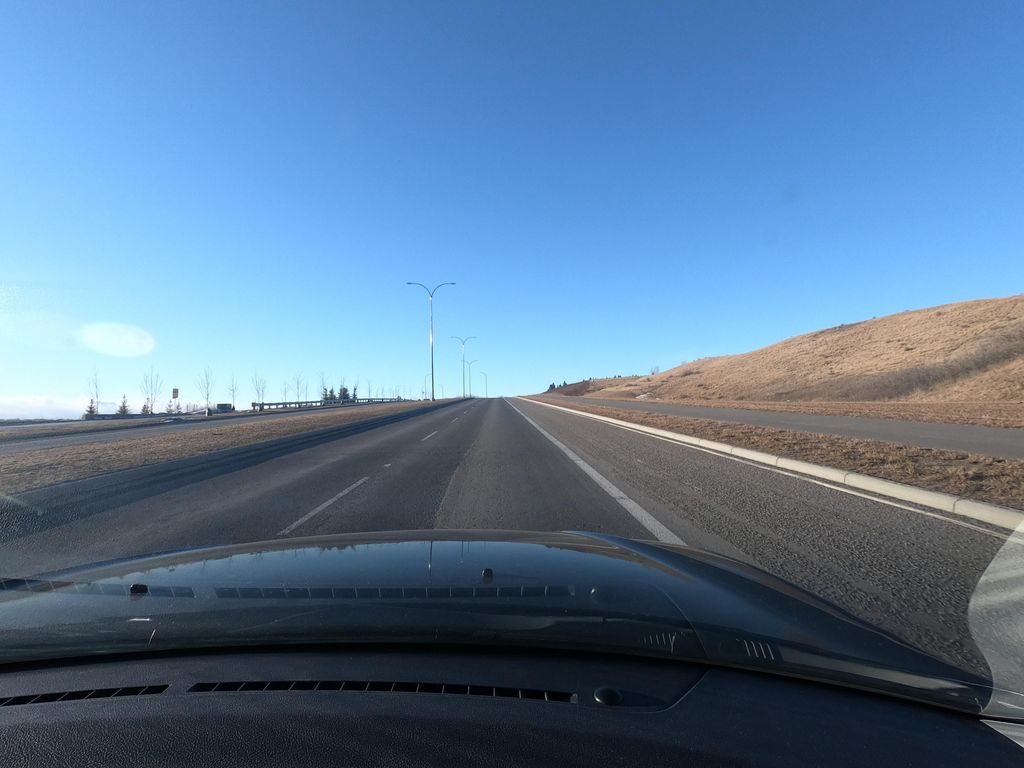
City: calgary